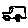
Label: car